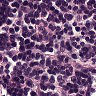
Metastatic tissue present: no